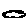
Label: cloud